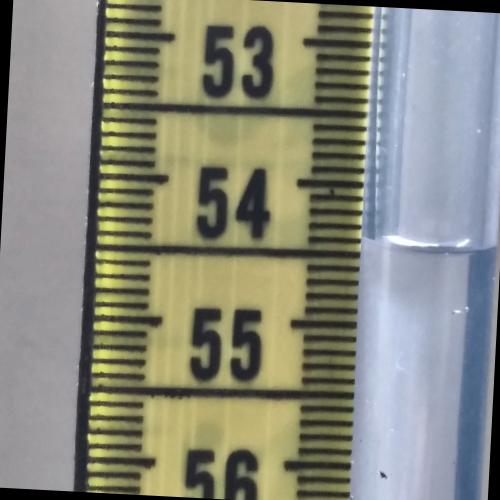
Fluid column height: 54.4 cm